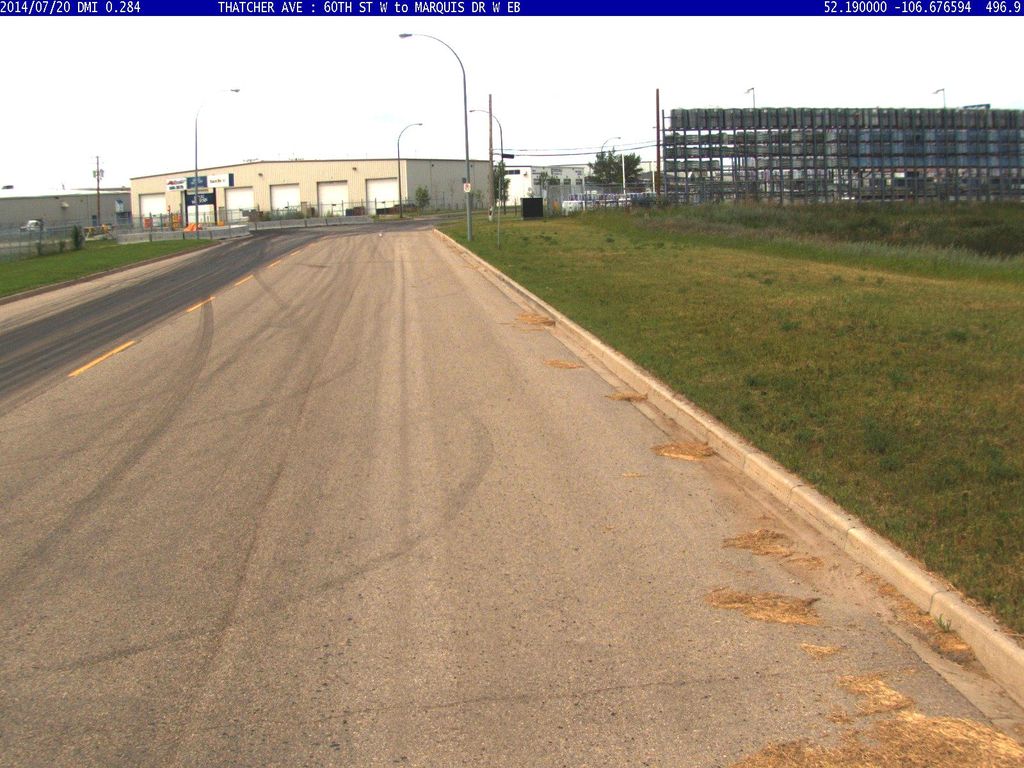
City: saskatoon